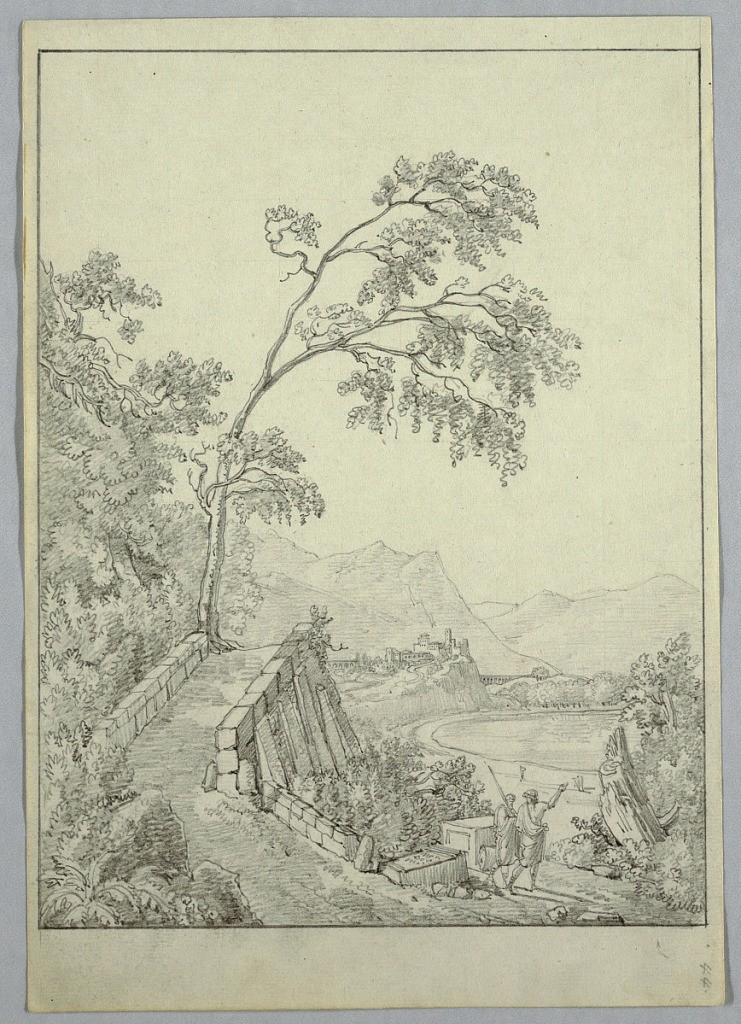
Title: Landscape with Classical Figures
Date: late 18th century
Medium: Graphite, pen and black ink on paper
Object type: Drawing
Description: At right, two figures in classical dress. A road bordered by stones follows a lake at right. Trees and a town seen in the distance.